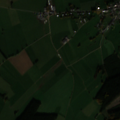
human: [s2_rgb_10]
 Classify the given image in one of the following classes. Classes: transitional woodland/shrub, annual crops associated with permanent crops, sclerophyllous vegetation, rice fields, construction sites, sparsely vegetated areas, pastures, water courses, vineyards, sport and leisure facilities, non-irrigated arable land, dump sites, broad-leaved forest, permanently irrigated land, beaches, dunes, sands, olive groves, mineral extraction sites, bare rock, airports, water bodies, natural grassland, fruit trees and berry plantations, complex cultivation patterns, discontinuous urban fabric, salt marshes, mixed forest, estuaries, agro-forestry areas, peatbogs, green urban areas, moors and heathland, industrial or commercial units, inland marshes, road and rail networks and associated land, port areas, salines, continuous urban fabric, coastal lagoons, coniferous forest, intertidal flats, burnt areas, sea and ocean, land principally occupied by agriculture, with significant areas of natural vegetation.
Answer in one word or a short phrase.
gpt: discontinuous urban fabric, pastures, complex cultivation patterns, coniferous forest